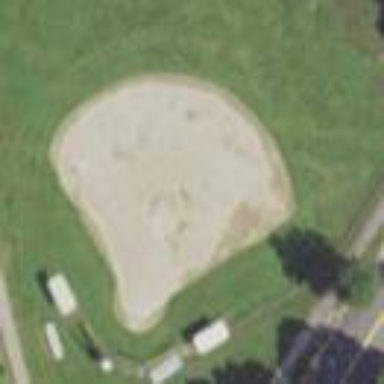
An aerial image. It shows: Baseball pitch for leisure land activities.